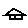
Label: house